Question: I'm using Git to manage versions of my apps, but i don't have team so i don't need Team Activity lines at every method on Visual Studio 2015 Enterprise, as pictures

Anyone can tell me how to turn off these things, because it slowdown Visual Studio and unnecessary!
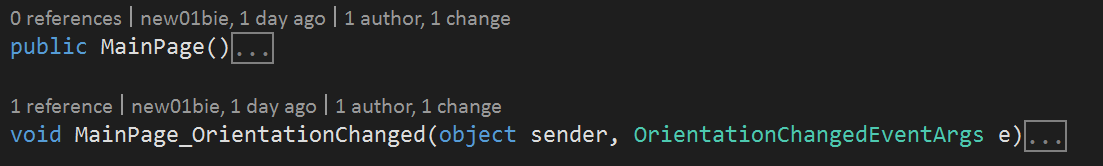
Answer: That feature is called CodeLens. You should be able to right-click one of those lines and go to the feature's options where you'll see an option to disable it.